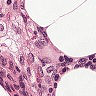
Metastatic tissue present: no